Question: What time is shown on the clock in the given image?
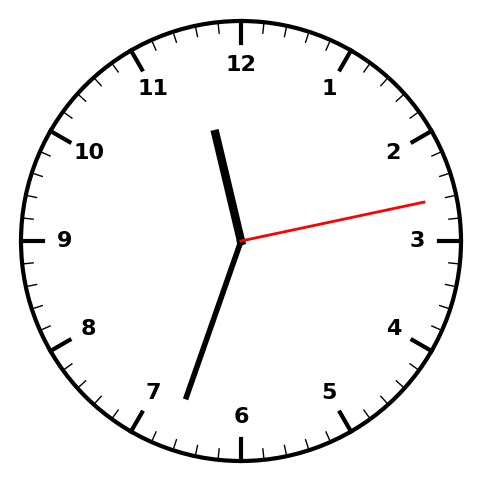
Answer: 11:33:13